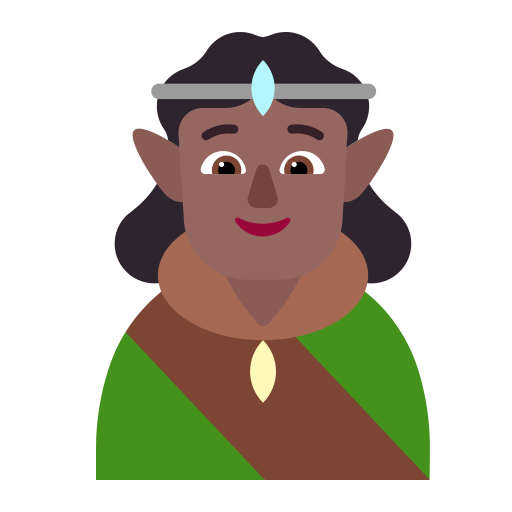
person elf flat  dark